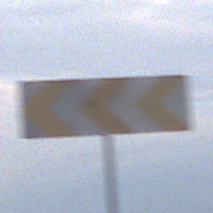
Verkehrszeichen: RichtungstafelnInKurvenGrossRechts
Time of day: MorningAfternoon
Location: Outdoor (Nature)
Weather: Overcast
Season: NotSpecified
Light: Natural